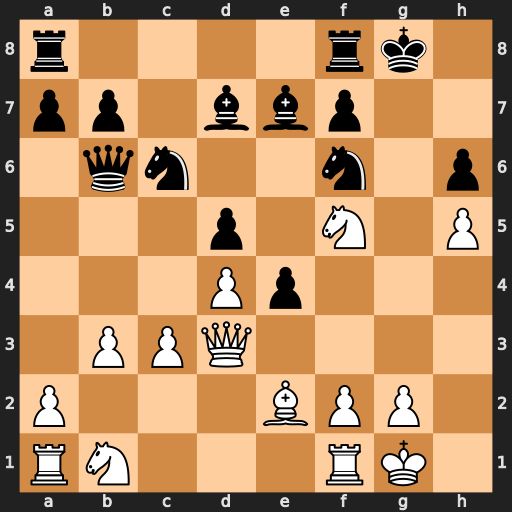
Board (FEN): r4rk1/pp1bbp2/1qn2n1p/3p1N1P/3Pp3/1PPQ4/P3BPP1/RN3RK1
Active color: w
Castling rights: -
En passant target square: -
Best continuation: Qg3+ Ng4 Qxg4+ Bg5 Nxh6+